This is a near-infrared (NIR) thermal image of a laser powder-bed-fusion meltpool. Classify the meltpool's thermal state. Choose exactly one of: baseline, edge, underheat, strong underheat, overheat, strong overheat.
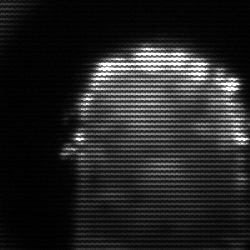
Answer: baseline